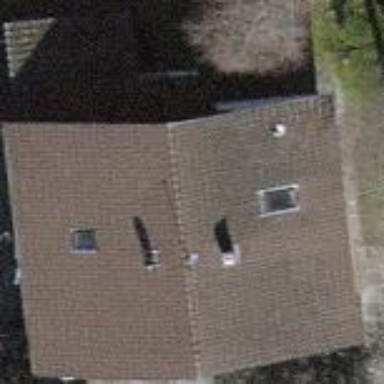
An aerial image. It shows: Detached building with gabled roof.